Question: i hava a problem in in-app billing in my developer page below Application name In-App Products link not displaying,how can i get it please any one solve my problem....

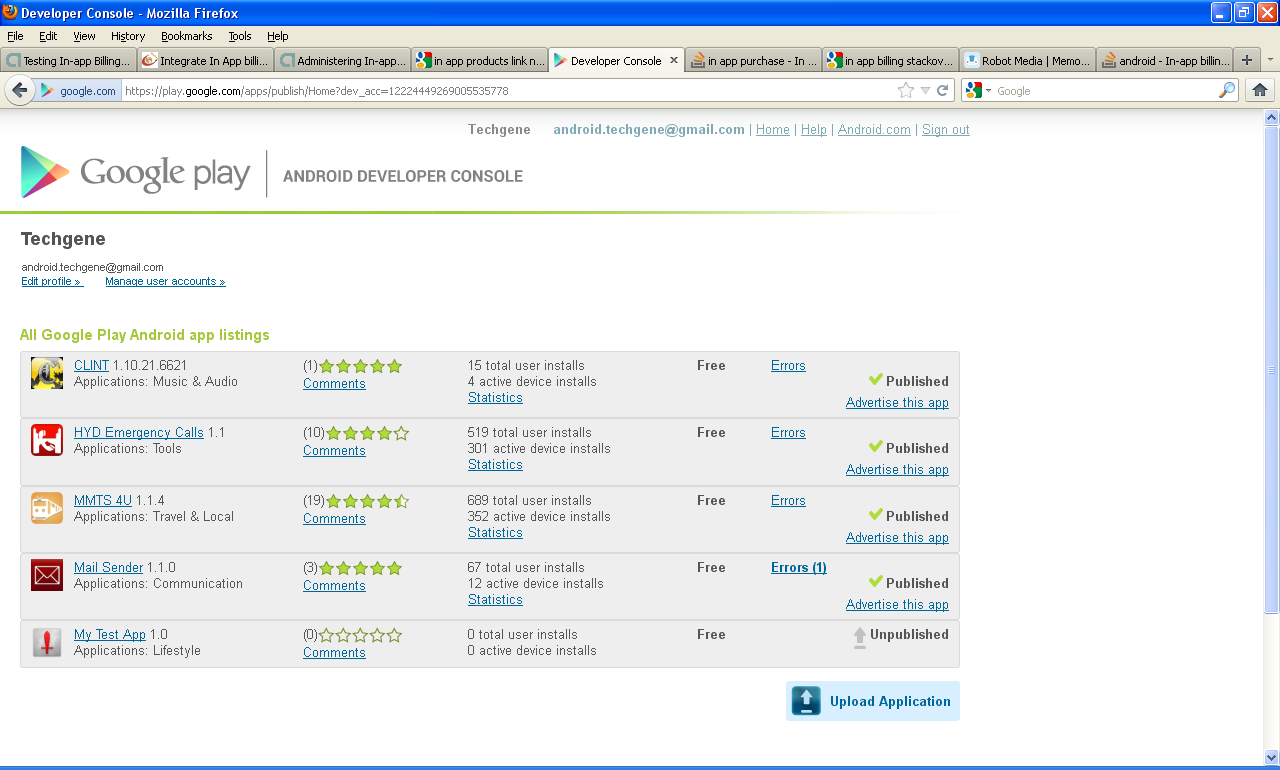
Answer: Reference says (<URL>:
> The In-App Products link appears only if you have a Google Checkout
merchant account and an application's manifest includes the
permission.